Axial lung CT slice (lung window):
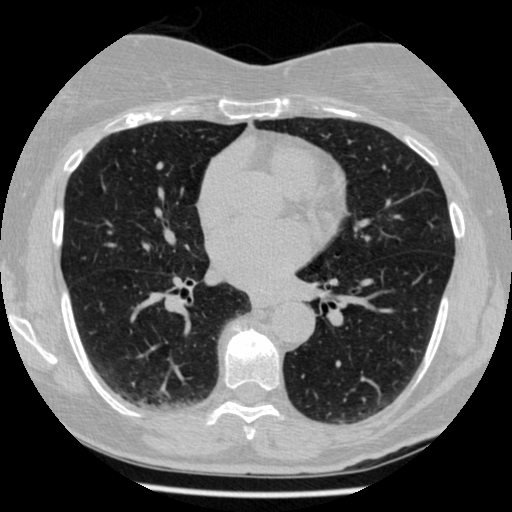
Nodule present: no